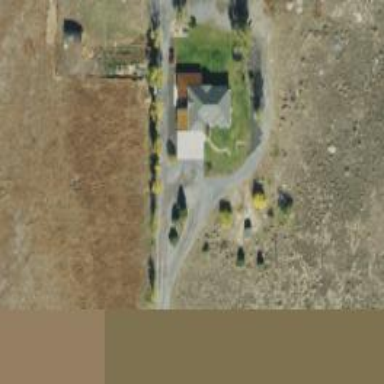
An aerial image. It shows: Driveway.